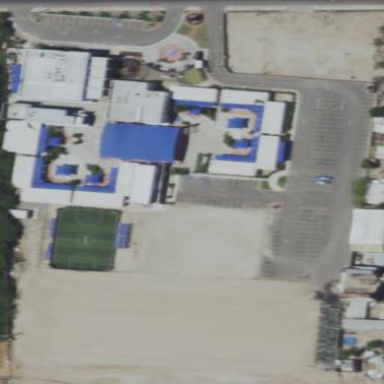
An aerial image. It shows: School.